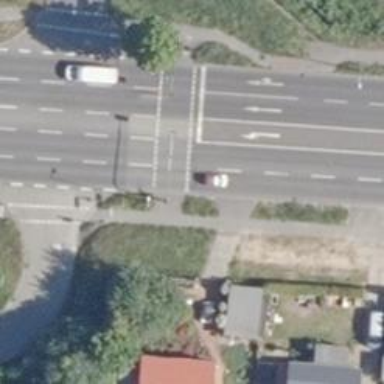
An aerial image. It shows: Footway crossing equipped with traffic signals.